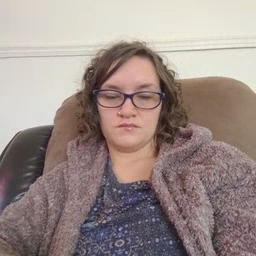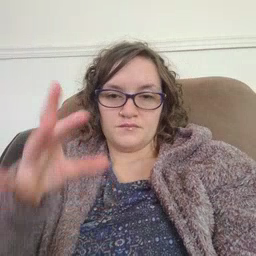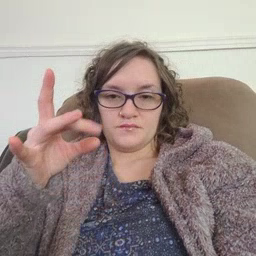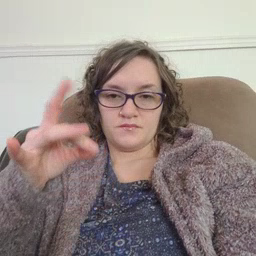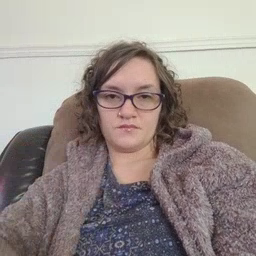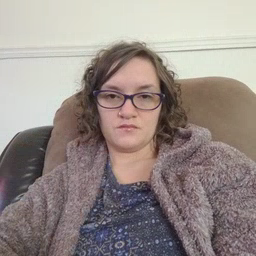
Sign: sticky